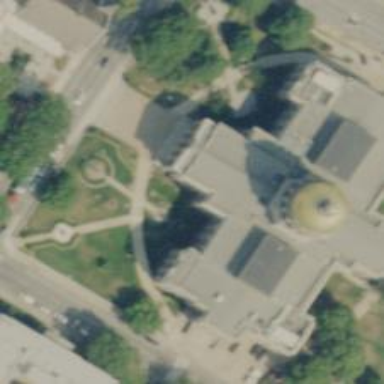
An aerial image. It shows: Historical memorial featuring statue.